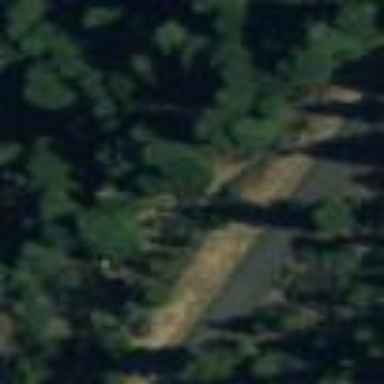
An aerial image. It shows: Evergreen woodland with needle-leaved trees.